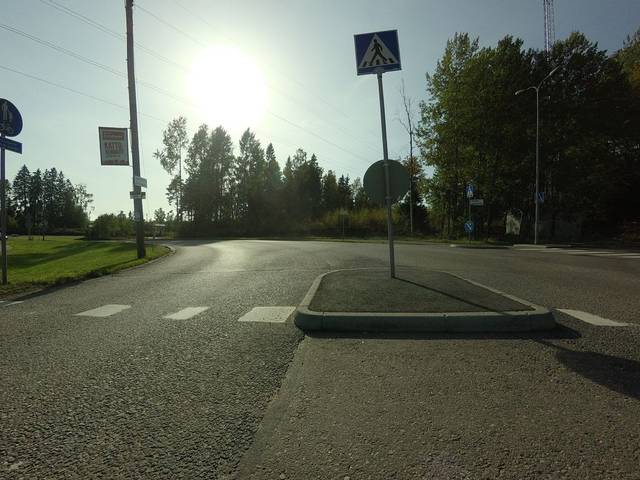
Region: Finland
Coordinates: 60.172, 24.658